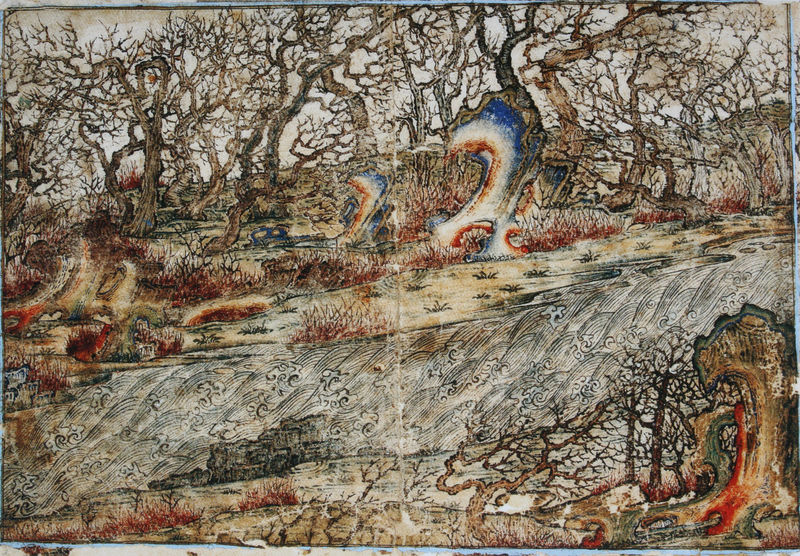
Titel: Flusslandschaft
Standort: Berlin
Institution: Staatsbibliothek Preußischer Kulturbesitz, Orientabteilung
Schlagwörter: baum, blau, gemälde, himmel, wasser, weiß, aquarell, bäume, fluss, grün, landschaft, ocker, sand, stadt, ufer, äste, ausschnitt, braun, bunt, grau, holz, orange, schwarz, strasse, zeichnung, gras, rot, weg, wiese, beige, expressionismus, malerei, muster, ornament, alt, rahmen, stein, ast, bach, erde, gräser, halme, horizont, hügel, natur, zweige, busch, büsche, sträucher, land, pflanzen, wald, anhöhe, farbig, holzschnitt, welle, wellen, papier, moderne, abhang, abstrakt, dürre, farben, fläche, hang, modern, verlassen, formen, schichten, kahl, linien, herbst, winter, böschung, reißend, sturm, stämme, jugendstil, detail, stil, japanisch, steppe, tor, buch, orient, waldbrand, schlicht, asien, druck, schnitt, schraffur, schraffuren, stilisiert, koloriert, trüb, neu, wellig, chinesisch, china, maserung, wurzeln, verschlungen, karg, geäst, gezweig, rinde, wesen, struktur, winterlandschaft, knorrig, büschel, blattlos, gestrüpp, graß, fantasie, netz, neigung, gewellt, schlingen, alleee, siegestor, triumphbogen, handzeichnung, genau, voll, mischtechnik, gehege, horror vacui, astwerk, encaustic, graphie, akzente, laublos, farbimpressionen, verästelung, bidimensional, brennender busch, stilisierte landschaft, tibeth, triste, triumphsäule, n, #gras, büschel#, normanisch, gemælde